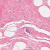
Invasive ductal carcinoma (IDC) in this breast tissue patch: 0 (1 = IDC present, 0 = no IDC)